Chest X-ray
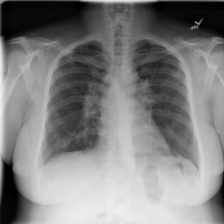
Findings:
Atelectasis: negative
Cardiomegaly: negative
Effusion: negative
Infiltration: negative
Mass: negative
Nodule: negative
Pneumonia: negative
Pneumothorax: negative
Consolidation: negative
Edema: negative
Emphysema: negative
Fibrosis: negative
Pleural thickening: negative
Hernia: negative